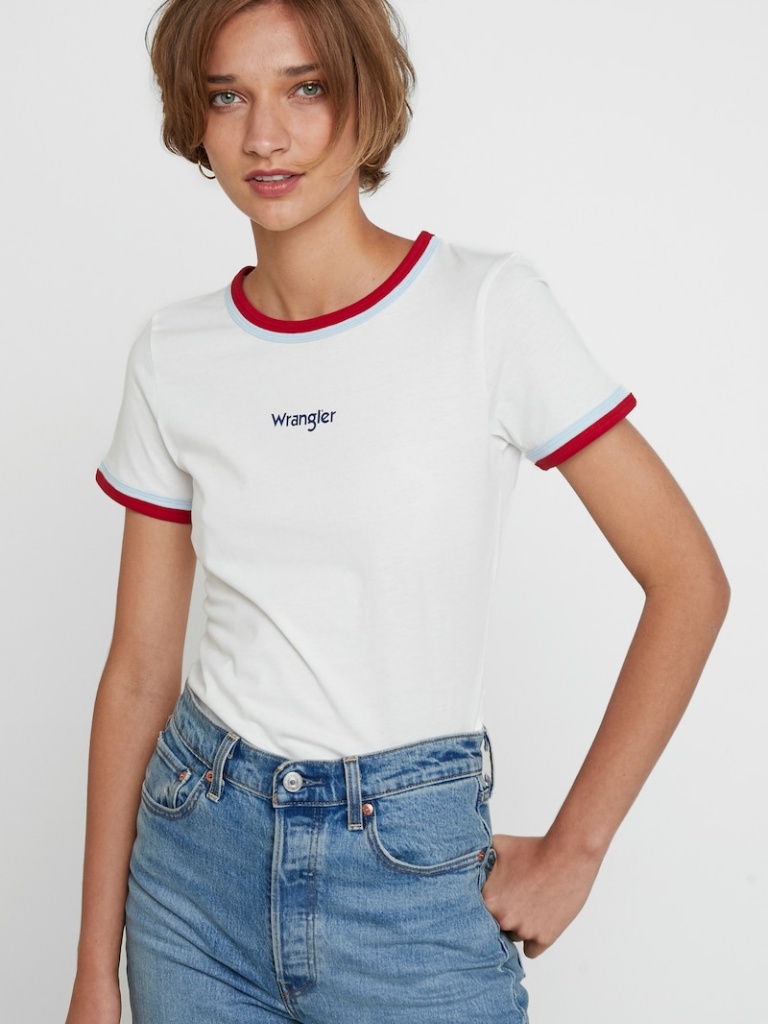
cotton tight short sleeve hip length Fully Tucked in crew t-shirt